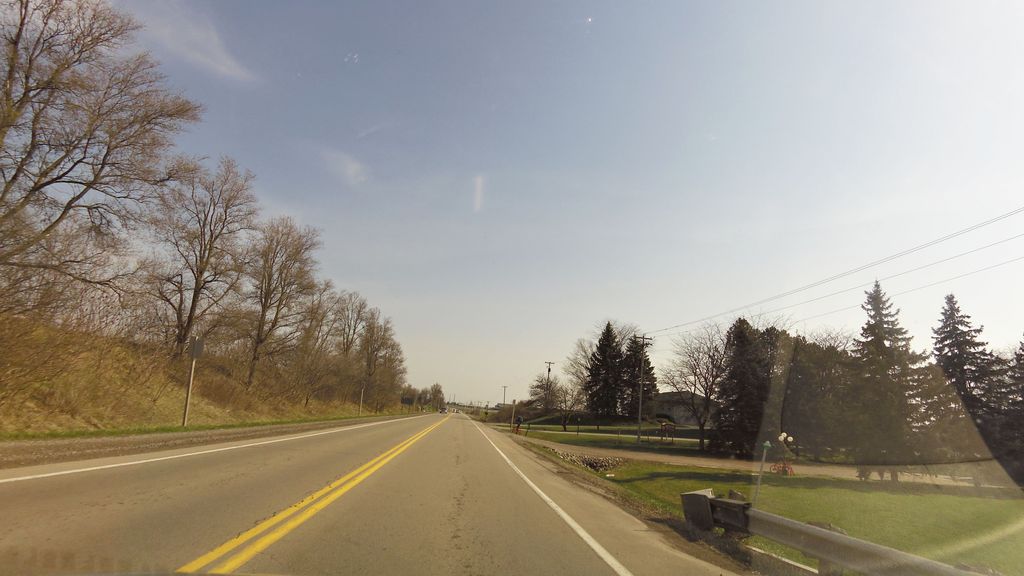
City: hamilton